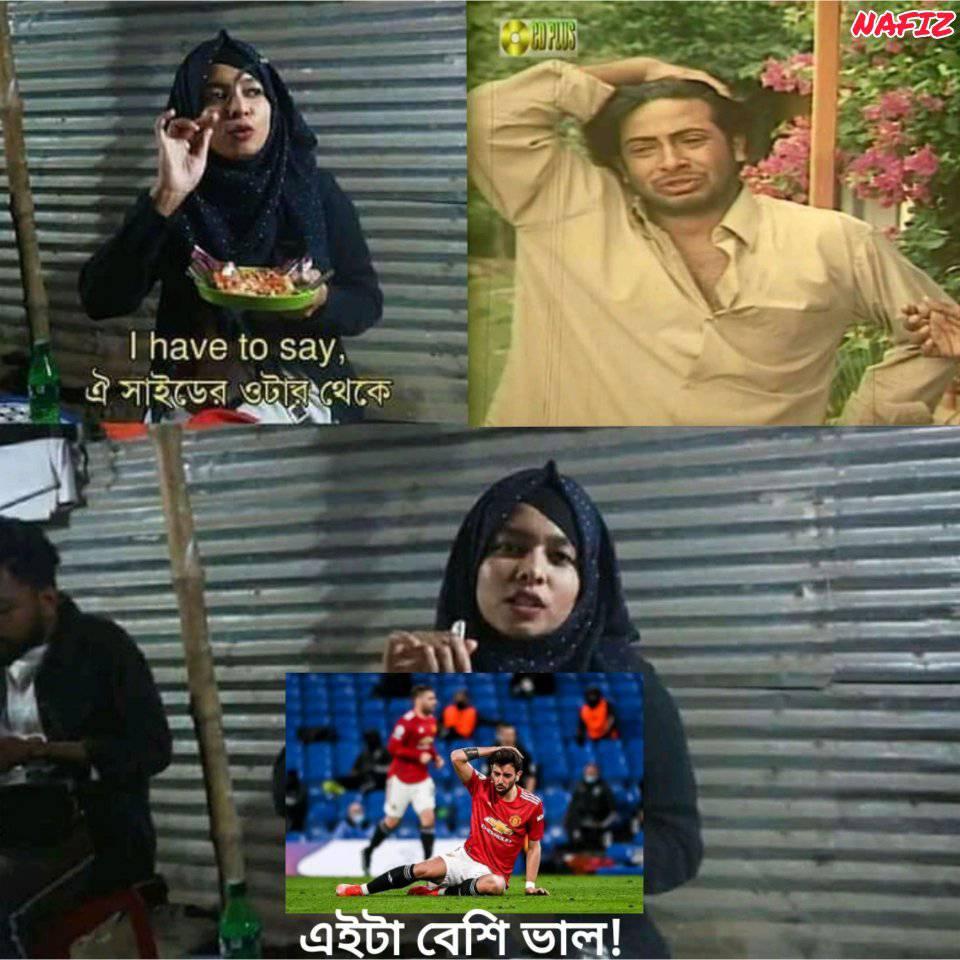
Caption: I have to say , ঐ সাইডের ওটার থেকে    এইটা বেশি ভাল !
Label: hate